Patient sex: M
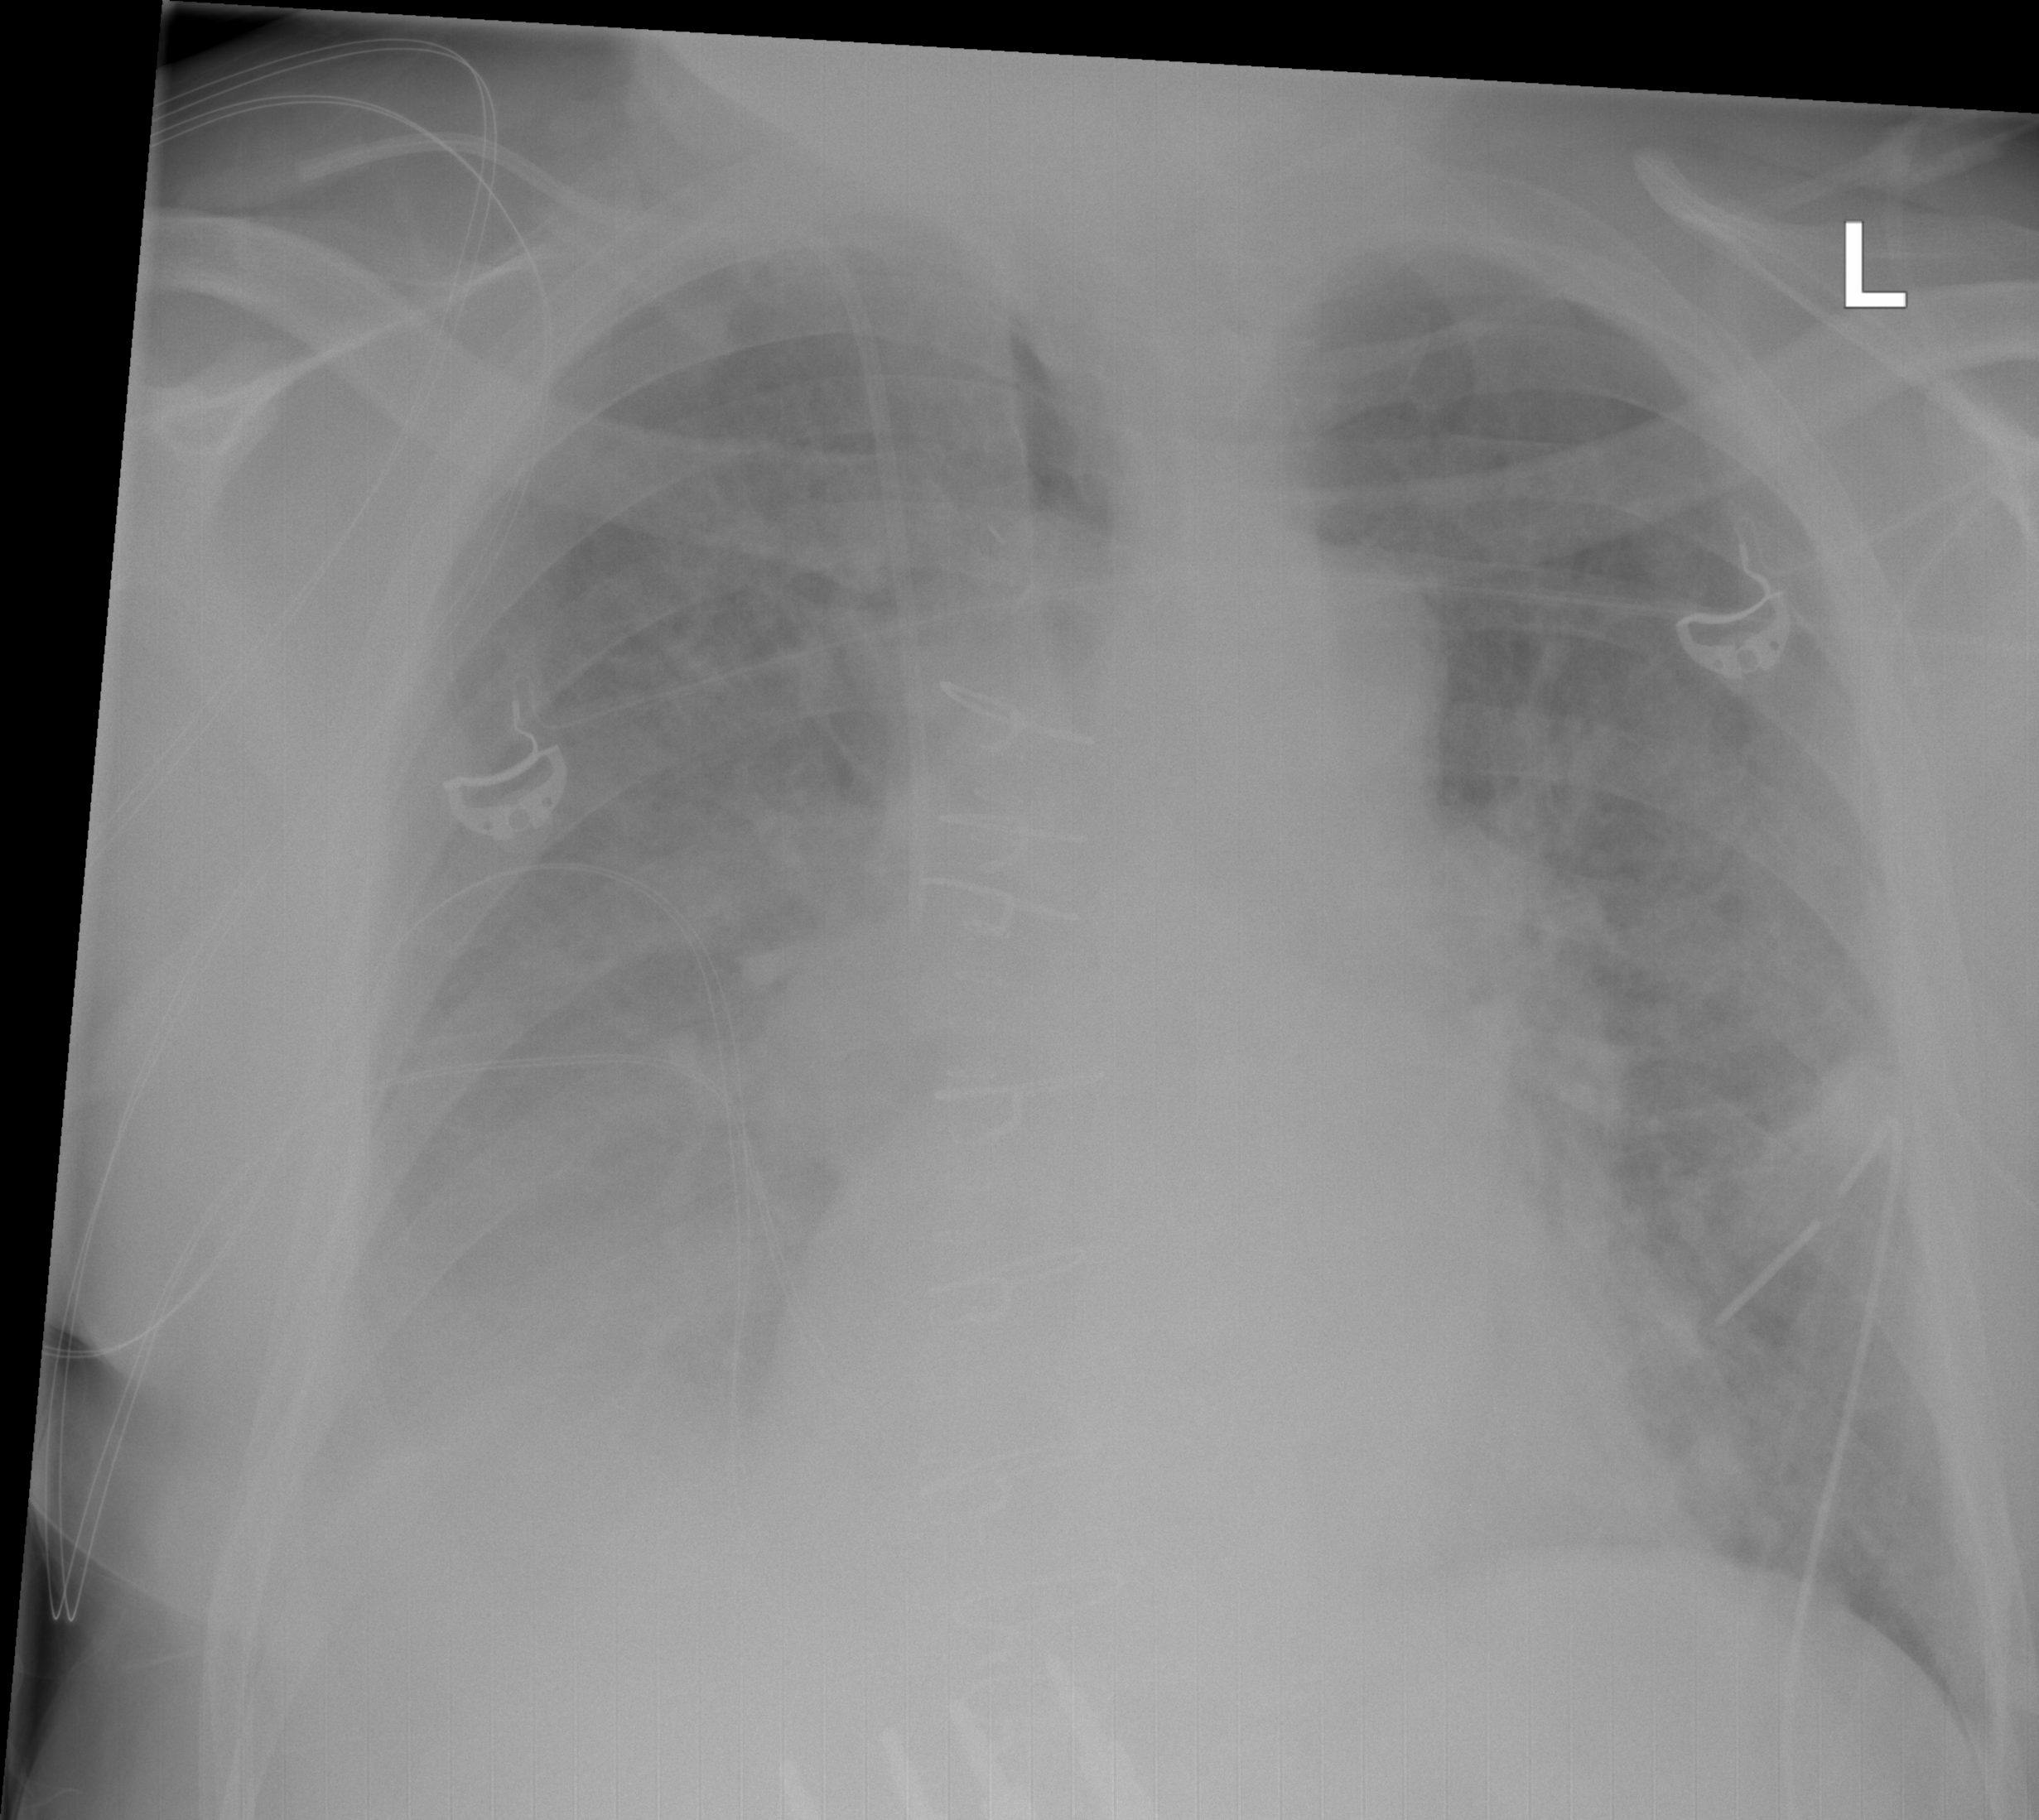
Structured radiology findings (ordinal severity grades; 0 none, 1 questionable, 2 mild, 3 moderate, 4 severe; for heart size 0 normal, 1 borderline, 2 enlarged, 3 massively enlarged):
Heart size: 0
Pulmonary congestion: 2
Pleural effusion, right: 2
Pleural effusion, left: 1
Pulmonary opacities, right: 1
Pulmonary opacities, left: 1
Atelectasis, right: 2
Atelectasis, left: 2